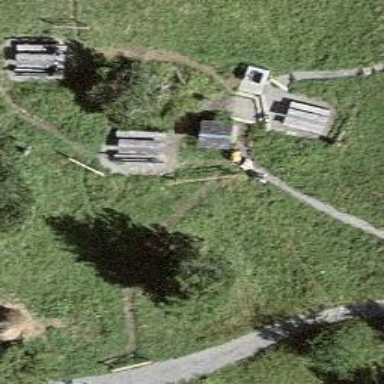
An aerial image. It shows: Picnic table located in leisure land area.